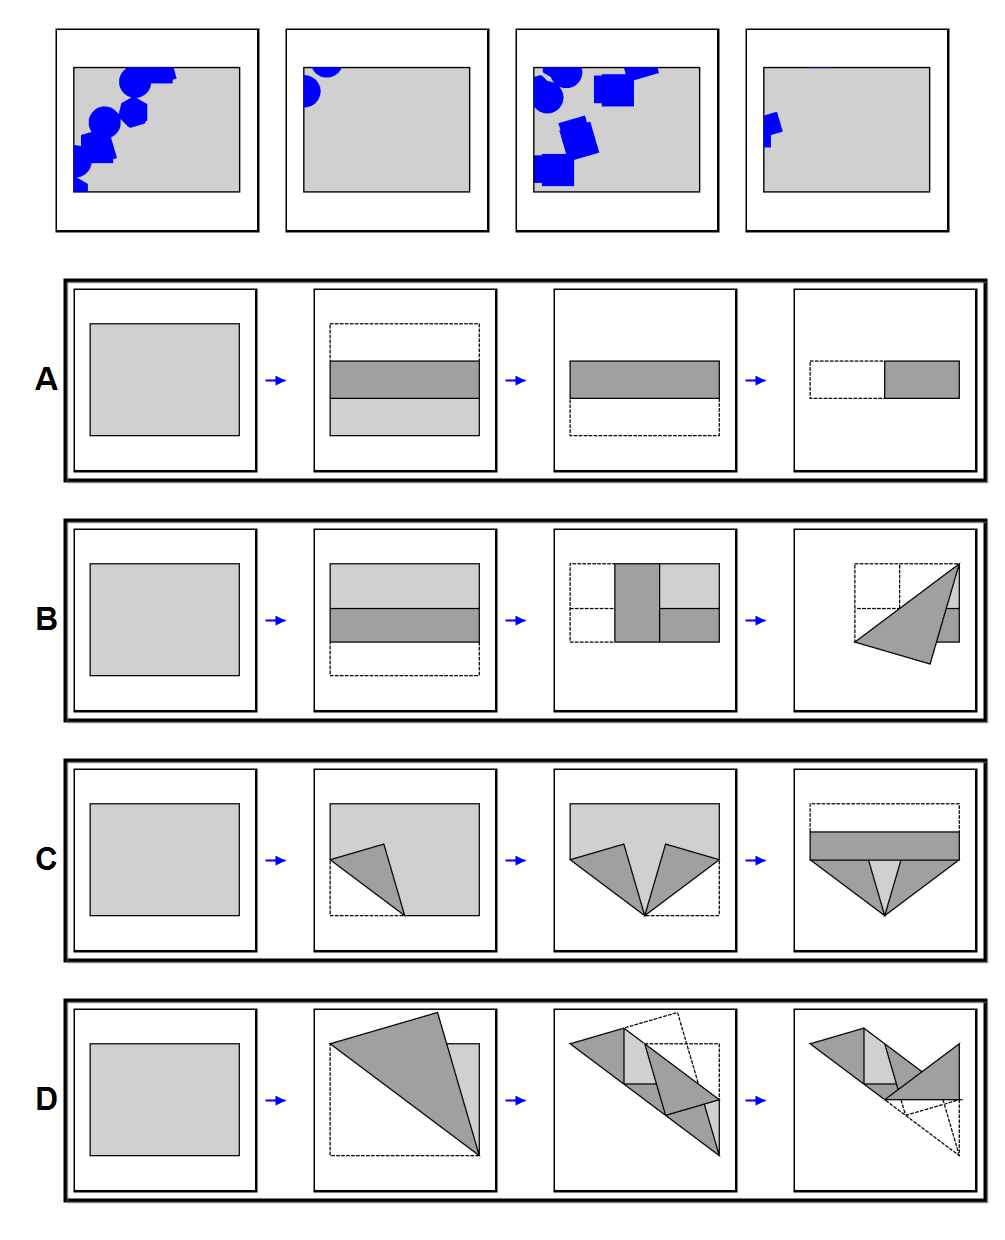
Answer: D